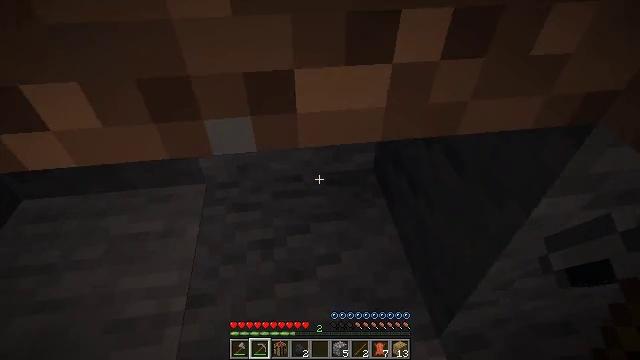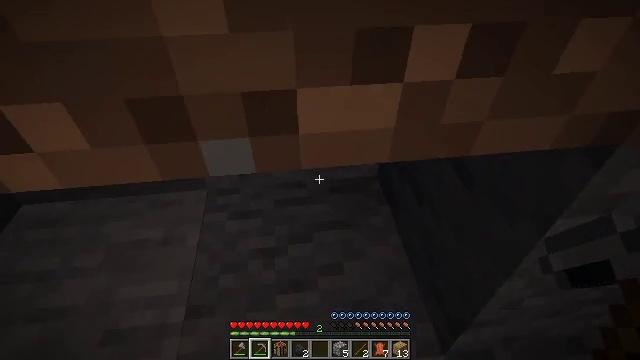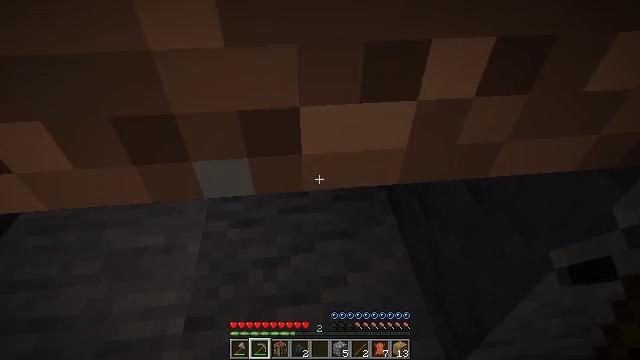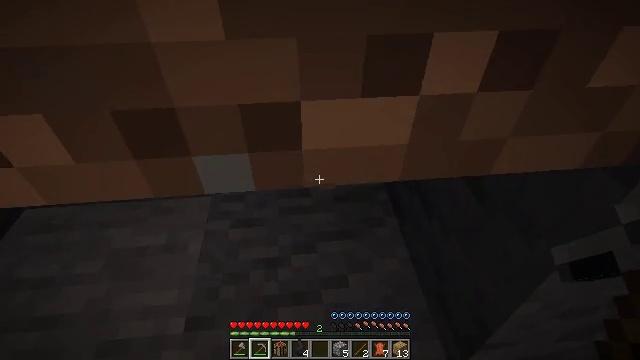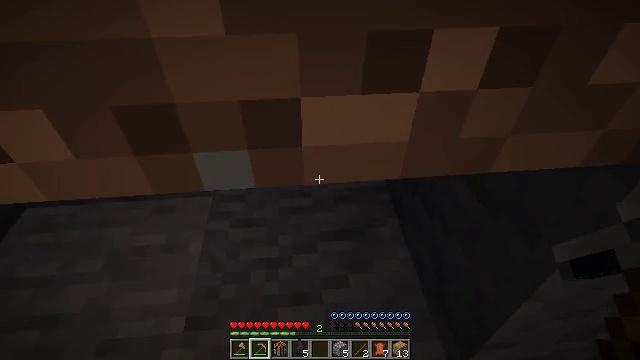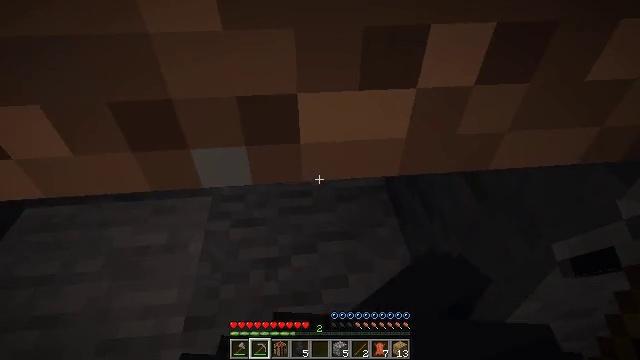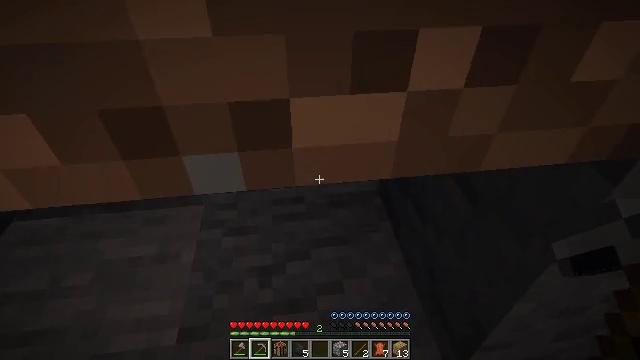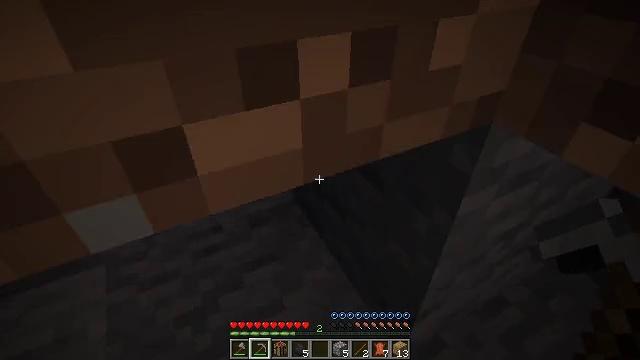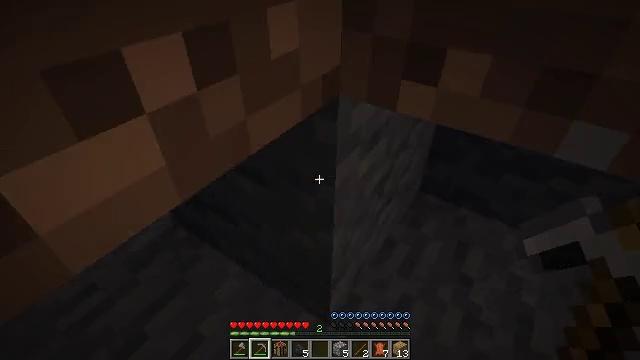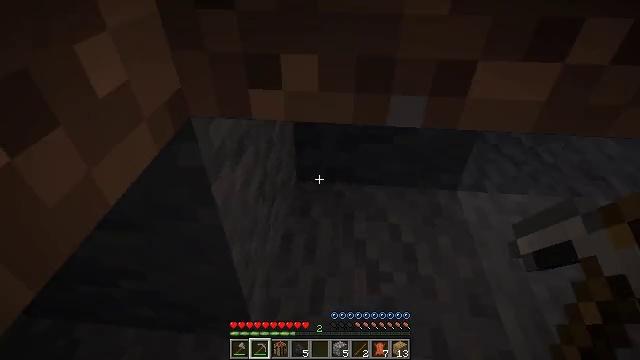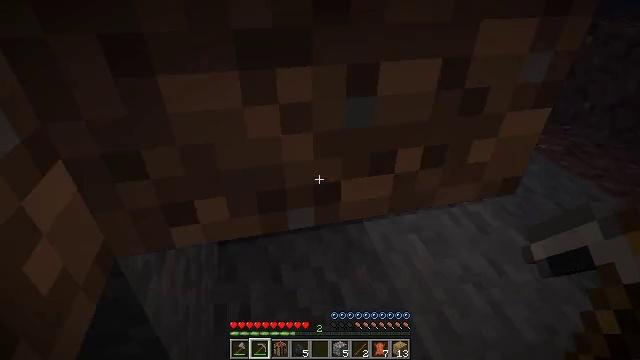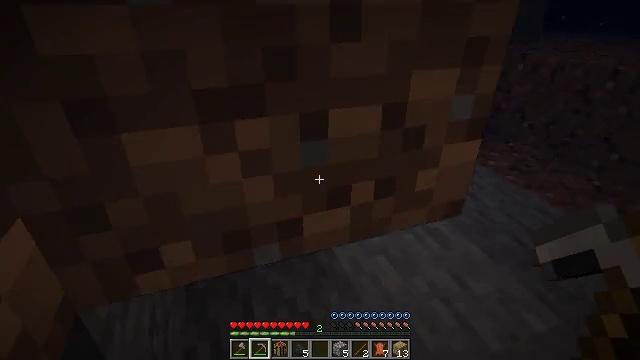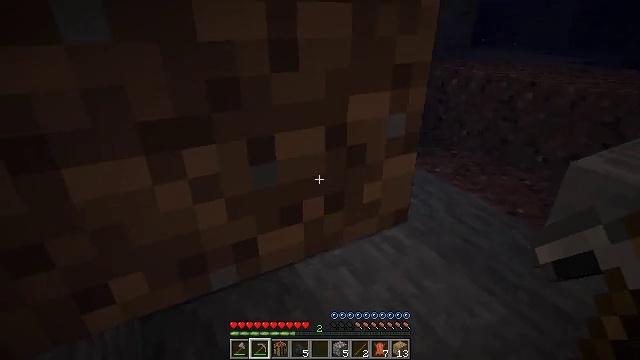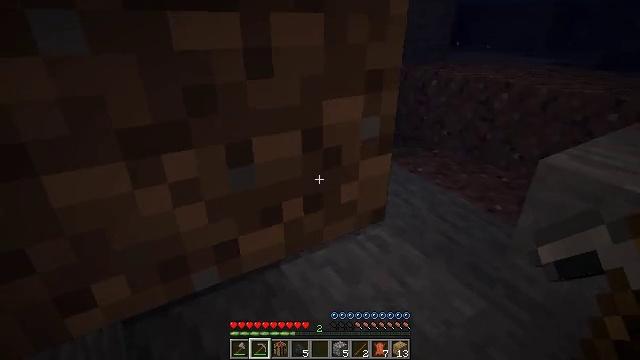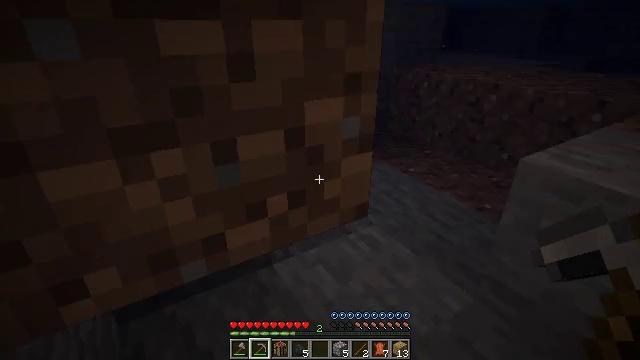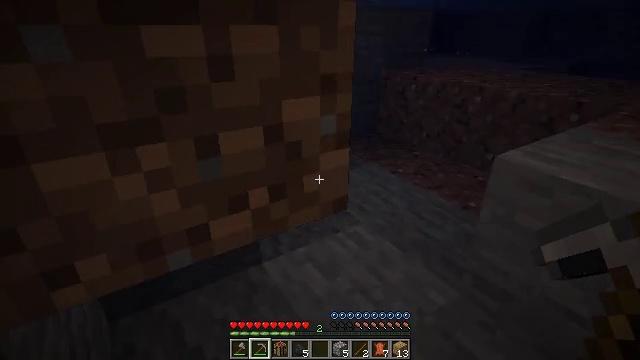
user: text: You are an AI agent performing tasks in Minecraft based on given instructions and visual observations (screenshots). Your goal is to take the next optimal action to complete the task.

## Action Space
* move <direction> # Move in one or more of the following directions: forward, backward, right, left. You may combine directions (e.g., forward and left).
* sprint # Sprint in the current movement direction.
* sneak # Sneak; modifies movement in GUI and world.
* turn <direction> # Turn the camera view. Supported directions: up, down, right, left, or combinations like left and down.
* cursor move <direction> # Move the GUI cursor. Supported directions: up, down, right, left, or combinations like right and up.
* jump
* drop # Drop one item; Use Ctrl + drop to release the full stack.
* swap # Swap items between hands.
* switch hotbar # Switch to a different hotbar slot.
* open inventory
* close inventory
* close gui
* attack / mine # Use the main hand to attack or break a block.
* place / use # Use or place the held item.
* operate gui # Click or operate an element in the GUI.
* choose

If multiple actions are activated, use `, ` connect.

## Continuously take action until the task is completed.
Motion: motion action
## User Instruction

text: Craft a cooked beef on the furnace.
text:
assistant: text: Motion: move forward, sneak
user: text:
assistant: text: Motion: move forward, sneak
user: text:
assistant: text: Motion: move forward, sneak
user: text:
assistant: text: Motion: sneak
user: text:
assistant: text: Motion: sneak
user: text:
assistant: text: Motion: sneak, turn right and up
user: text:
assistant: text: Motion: move back, sneak, turn right and up
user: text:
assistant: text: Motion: move back and move right, turn right
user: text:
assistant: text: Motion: move back and move right, turn right
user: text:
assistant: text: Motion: move back and move right, turn right and up
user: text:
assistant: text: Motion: move back and move right, turn right and up
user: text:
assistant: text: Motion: move back and move right, turn right and up
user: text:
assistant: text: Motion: move back and move right, turn right
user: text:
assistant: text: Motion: move back and move right
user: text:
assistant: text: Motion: move back and move right, turn right
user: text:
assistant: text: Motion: move back and move right, turn right and up
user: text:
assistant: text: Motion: move back and move right, turn right and up
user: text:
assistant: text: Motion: move back and move right
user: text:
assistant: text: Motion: move back and move right
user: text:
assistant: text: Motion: move back and move right
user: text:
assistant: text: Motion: move back and move right
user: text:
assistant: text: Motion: move back and move right
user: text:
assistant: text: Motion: move right
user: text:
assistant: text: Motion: move right, turn up
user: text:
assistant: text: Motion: move right, turn up
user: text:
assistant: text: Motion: move right, turn right and up
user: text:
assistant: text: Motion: move right, turn right and up
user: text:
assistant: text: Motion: move right, turn right and up, jump
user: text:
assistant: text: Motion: turn right and up, jump
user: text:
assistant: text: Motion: turn right, jump